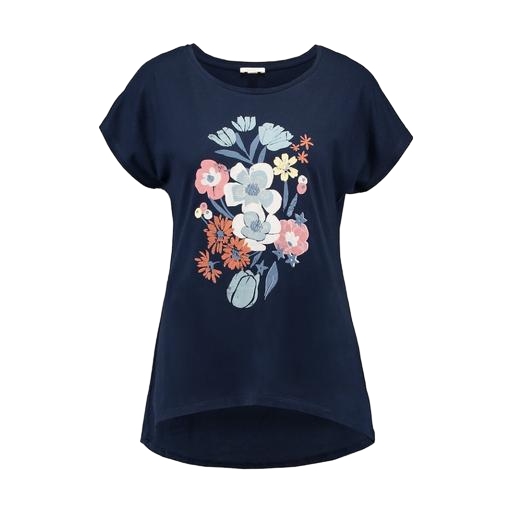
blue plus size printed t-shirt only macy, blue high-low graphic t-shirt, multicolor floral-print t-shirt only macy, white background